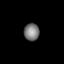
Tissue: lung
Cell type: Endothelial cells
Senescence score: 0.6144
Nuclear area (px): 256
Mean DAPI intensity: 123.039